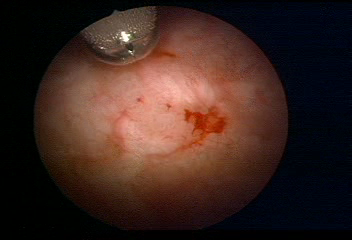
Modality: WLC
Class: Malignant
Subclass: LowGradePapillary
Lesion: L1
Stage: Ta
Morphology: Papillary
Bladder cancer association: Yes
Annotated structures: Tumor